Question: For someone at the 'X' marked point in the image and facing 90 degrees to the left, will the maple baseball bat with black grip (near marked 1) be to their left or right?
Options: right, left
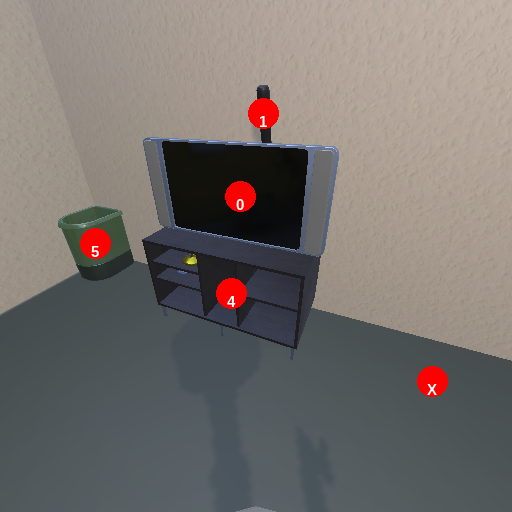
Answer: right